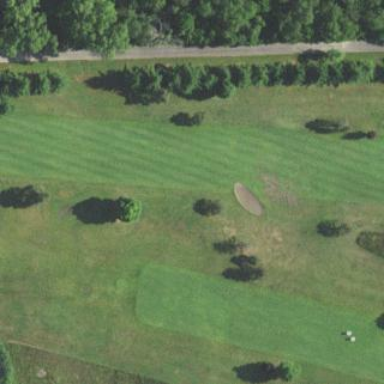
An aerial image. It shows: Grassy golf fairway.